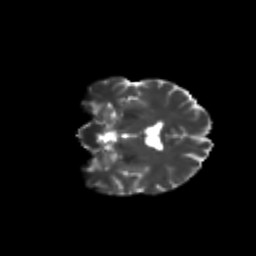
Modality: T2w
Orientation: coronal
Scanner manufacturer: siemens
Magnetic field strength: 3 T
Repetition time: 9.2 s
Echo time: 0.084 s